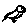
Label: bird